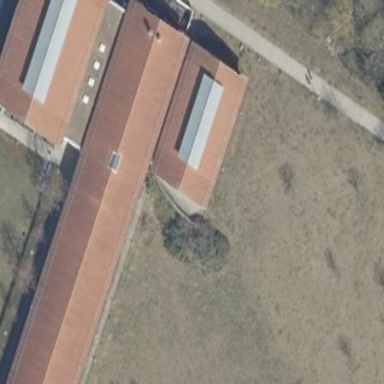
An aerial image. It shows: Part of building.